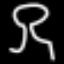
Label: mushroom